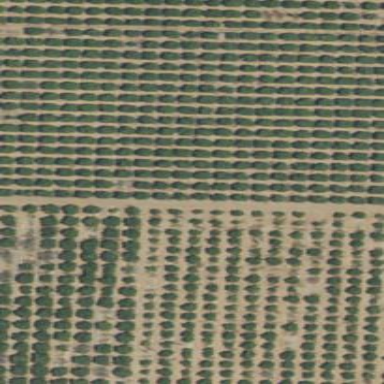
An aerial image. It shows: Orange orchard with rows of orange trees.